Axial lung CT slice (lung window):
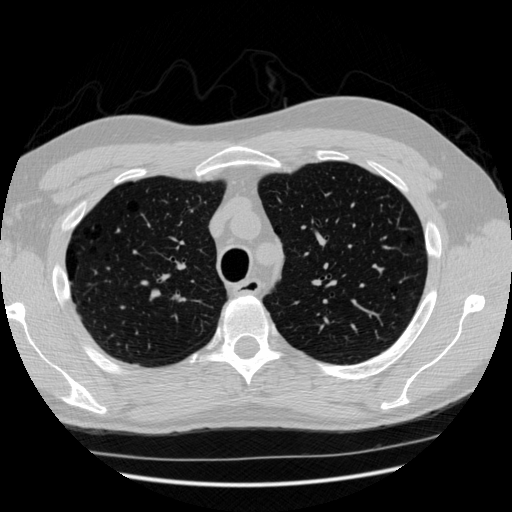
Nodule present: no